Question: I am facing a weird problem here.
For some reason I am disabling the animation during orientation change in my view controller using '[UIView setAnimationsEnabled:NO];'
But when the alert view is present and if I change the orientation then it is giving weird result.
The attached screen shot is when I change the orientation to landscape.

I am using standard 'UIAlertView' and it is default overlay which is shown when the alert view is present and there is no customisation involved here.
As per the <URL>
'If you disable animations, code inside subsequent animation blocks is still executed but no animations actually occur. Thus, any changes you make inside an animation block are reflected immediately instead of being animated.'
So it should not affect the resizing of the default overlay. 'Is it a restriction in disabling animation !??'
I am not understanding why I am getting like this.
Could anyone please help in solving this.
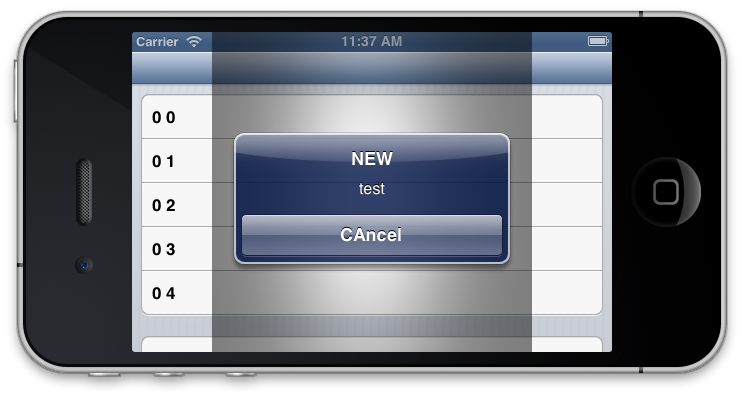
Answer: This seems to be a bug in 'iOS6' and below and is fixed in 'iOS7'.